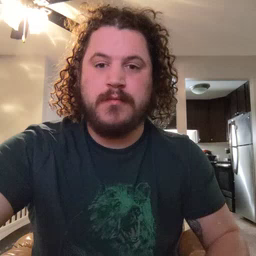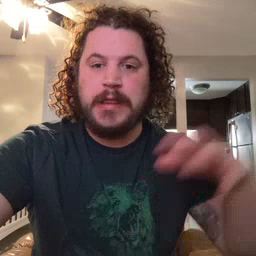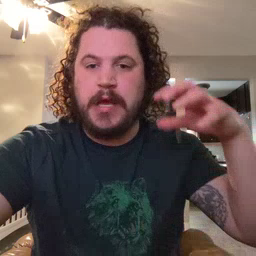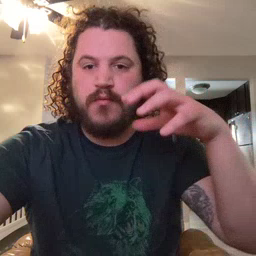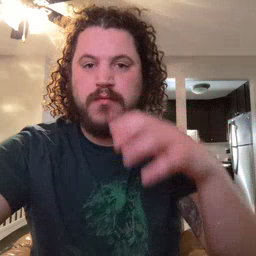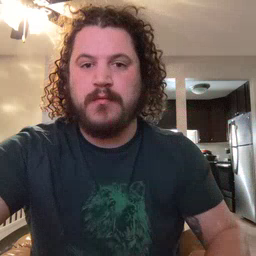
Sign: cloud